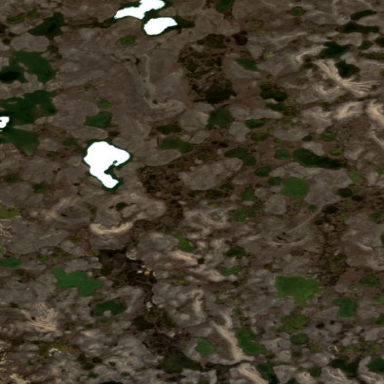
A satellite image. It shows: Tundra pond within wetland area.